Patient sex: M
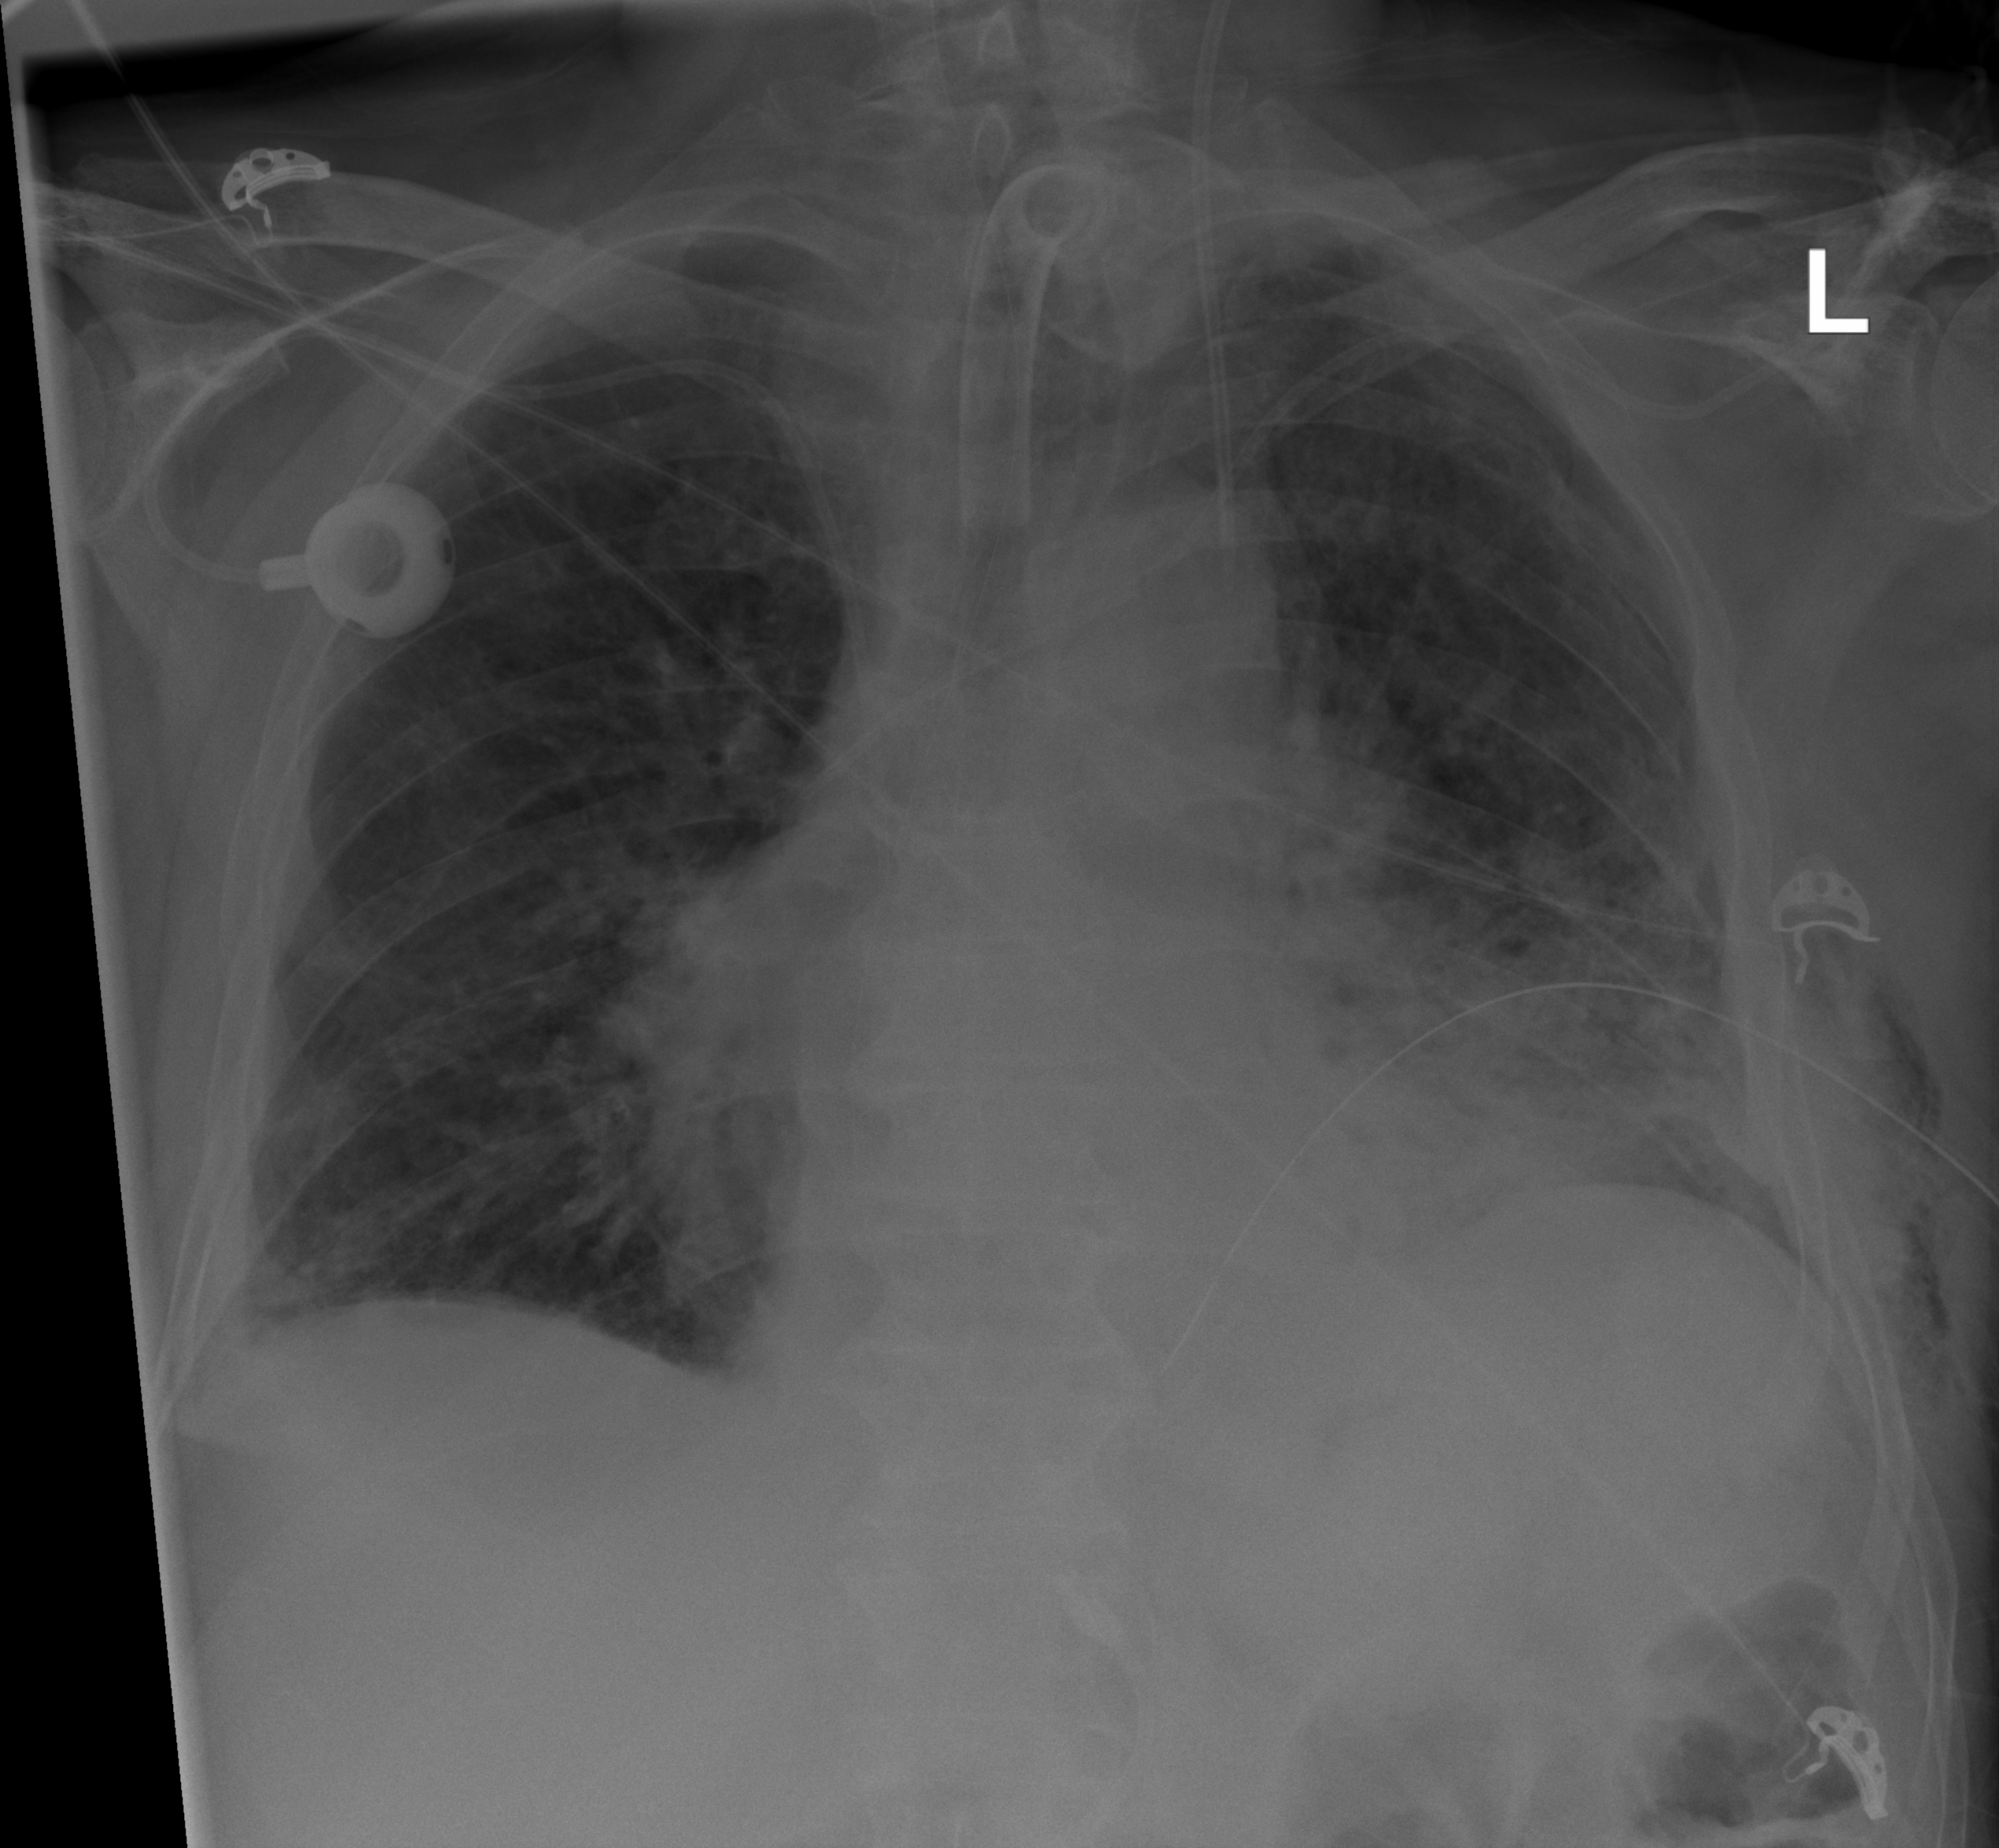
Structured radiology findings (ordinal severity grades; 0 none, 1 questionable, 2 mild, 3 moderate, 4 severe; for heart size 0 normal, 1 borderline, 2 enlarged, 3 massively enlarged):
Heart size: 3
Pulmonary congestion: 2
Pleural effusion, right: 2
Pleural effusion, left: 2
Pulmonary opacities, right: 0
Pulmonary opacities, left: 3
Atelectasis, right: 2
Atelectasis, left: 3